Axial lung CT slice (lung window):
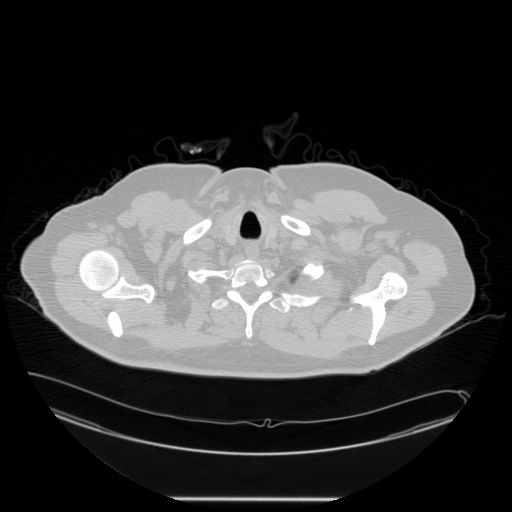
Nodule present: no